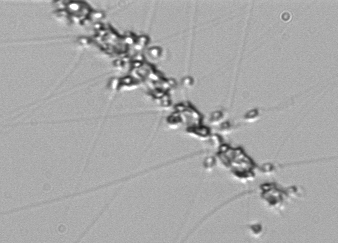
Label: Chaetoceros_didymus_TAG_external_flagellate